Question: Here is my sp query:
'''
-- --------------------------------------------------------------------------------
-- Routine DDL
-- Note: comments before and after the routine body will not be stored by the server
-- --------------------------------------------------------------------------------
DELIMITER $$
CREATE DEFINER='root'@'%' PROCEDURE 'USP_GetUserOrders'(UserId INT)
BEGIN
SELECT op.OrderId,
O.Number,
SUM(op.Price) Price,
(SELECT CONCAT(A.Detail, ' ',C.Name, ' / ', Ci.Name) FROM kobiakinlar.Address AS A
INNER JOIN County AS C ON C.CountyId = A.CountyId
INNER JOIN City AS Ci ON C.CityId = Ci.CityId
WHERE UserId = O.UserId) AS UserAddress,
( SELECT CASE WHEN O.Status =0 THEN 'Onay Bekliyor' WHEN O.Status =1 THEN 'Onaylandi' WHEN O.Status = 2 THEN 'Reddedildi' END) Status,
O.Creation,
( SELECT CASE WHEN O.IsDelivered =0 THEN 'Teslim Edilmedi' ELSE 'Teslim Edildi' END) IsDelivered,
group_concat(P.Name) Product
FROM
kobiakinlar.product P
JOIN
kobiakinlar.orderproduct op ON op.ProductId = P.productId
JOIN
kobiakinlar.order O ON O.orderId = op.OrderId
JOIN
kobiakinlar.address A ON A.addressId = O.AddressId
WHERE O.UserId = UserId
GROUP BY op.OrderId;
END
'''
It returns 'Error Code: 1242. Subquery returns more than 1 row' when I 'CALL USP_GetUserOrders(3)'
But I run only sql in query tab, it runs and return what I want. You can see query's result in image:

Do you have any suggestion?
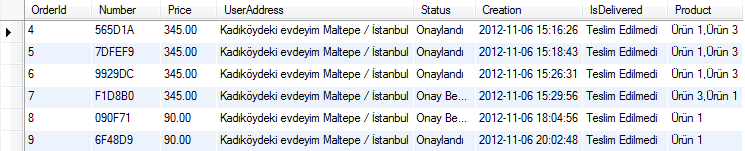
Answer: I'm pretty sure the reason is the confusion between UserId and o.UserId.
In the query context, it does not know that you mean the argument to the sp. Change the name of the arguemnt to something like "arg_UserId" and substitute that in the query where appropriate.
You can also simplify your query syntax. The 'SELECT' outside the case statements is redundant. Also, assuming that the joins to County and City are always 1-1, you can rewrite the query as:
'''
SELECT op.OrderId, O.Number, SUM(op.Price) Price,
CONCAT(A.Detail, ' ', C.Name, ' / ', Ci.Name) AS UserAddress,
(CASE WHEN O.Status =0 THEN 'Onay Bekliyor' WHEN O.Status =1 THEN 'Onaylandi' WHEN O.Status = 2 THEN 'Reddedildi' END) Status,
O.Creation,
(CASE WHEN O.IsDelivered =0 THEN 'Teslim Edilmedi' ELSE 'Teslim Edildi' END) IsDelivered,
group_concat(P.Name) as Product
FROM kobiakinlar.product P JOIN
kobiakinlar.orderproduct op
ON op.ProductId = P.productId JOIN
kobiakinlar.order O
ON O.orderId = op.OrderId JOIN
kobiakinlar.address A ON A.addressId = O.AddressId join
County C
ON C.CountyId = A.CountyId join
City AS Ci
ON C.CityId = Ci.CityId
WHERE O.UserId = arg_UserId
GROUP BY op.OrderId;
'''